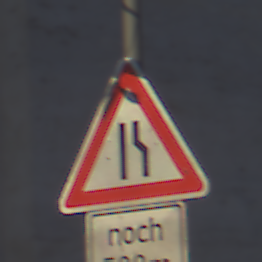
Verkehrszeichen: EinseitigVerengteFahrbahnRechts
Zusatzzeichen unten: LaengeEinerStrecke3
Umgebung: Outdoor, Urban
Tageszeit: SunriseSunset
Wetter: Clear
Licht: Natural
Jahreszeit: NotSpecified
Kontrast: MediumContrast